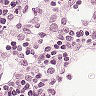
Metastatic tissue present: no